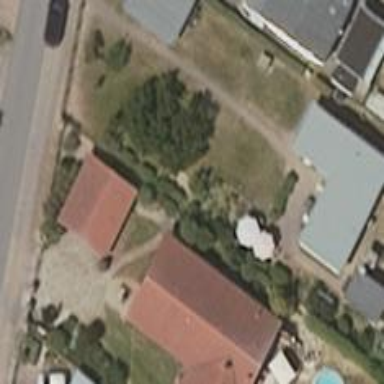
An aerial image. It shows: Gabled roof house.